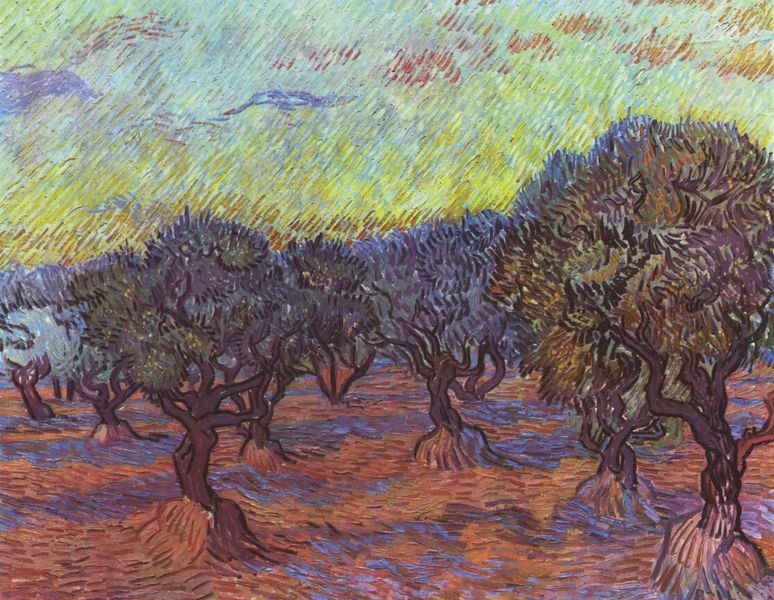
Titel: Olivenhain
Künstler: Vincent van Gogh
Standort: Göteborg
Institution: Göteborgs Konstmuseum
Schlagwörter: baum, blau, blätter, dunkel, gemälde, himmel, laub, schatten, wasser, weiß, wolken, baumstämme, bäume, cezanne, gelb, grün, impressionismus, landschaft, äste, abend, bewegung, braun, bunt, frankreich, hell, holz, licht, orange, schwarz, blüten, obst, rot, wiese, wolke, expressionismus, bild, holland, niederlande, ast, erde, feld, morgen, stamm, wind, pastos, sonne, boden, wald, garten, hellblau, farbig, wellen, süden, moderne, pointilismus, acker, berge, farben, modern, sonnenlicht, farbe, lila, sonnenuntergang, violett, linien, van gogh, stämme, duktus, jaune, marron, stimmung, baumkronen, striche, eindruck, regen, gogh, provence, wurzel, linie, schraffur, würzel, strich, dynamik, reihe, pinsel, pinselduktus, pinselstrich, vincent van gogh, reihen, gewächse, wurzeln, struktur, hmmel, hain, wäldchen, plantage, knorrig, baumrinde, arbre, ciel, monokultur, vincent, mittelmeer, olivenbaum, obstgarten, bleu, champ, pointillismus, oliven, von, epoche, nuages, strichmalerei, niederschlag, van, expressionnisme, terre, olivenbäume, arles, feuilles, tiefebene, textur, olivenhain, sonnendurchflutet, belgien, sable, champs, pflanzung, samtig, branches, oliviers, van goch, viollett, naja, van gohg, eyragues, saint remy, wachsrn, hythmus, pimsel